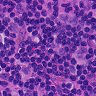
Metastatic tissue present: no